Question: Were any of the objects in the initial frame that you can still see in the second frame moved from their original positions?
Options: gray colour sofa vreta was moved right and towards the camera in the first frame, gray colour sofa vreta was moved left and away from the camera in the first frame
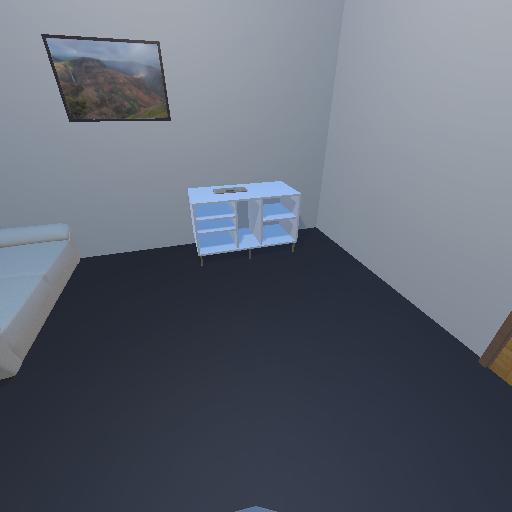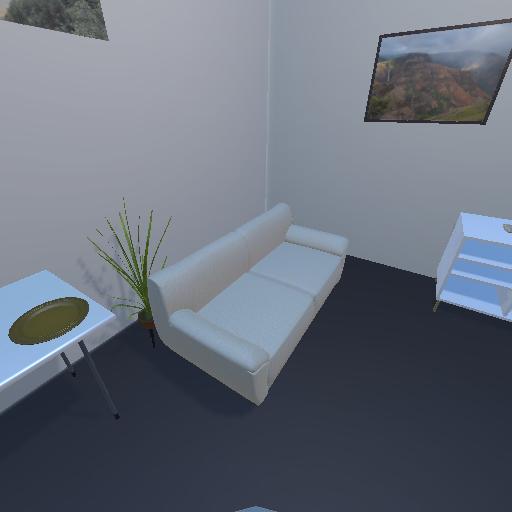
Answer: gray colour sofa vreta was moved right and towards the camera in the first frame